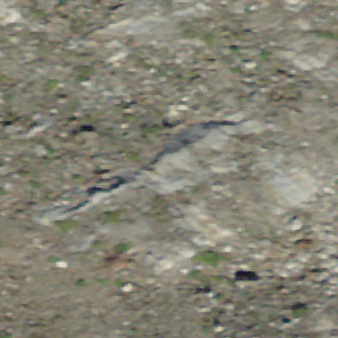
Label: other